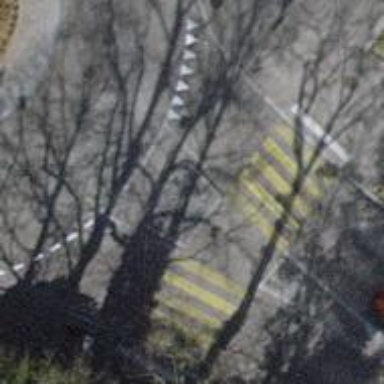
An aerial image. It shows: Marked crossing with pedestrian island.